Question: I have this task that I've been working on, but am having extreme misgivings about my methodology.
So the problem is that I have a ton of excel files that are formatted strangely (and not consistently) and I need to extract certain fields for each entry. An example data set is

My original approach was this:
1. Export to csv
2. Separate into counties
3. Separate into districts
4. Analyze each district individually, pull out values
5. write to output.csv
The problem I've run into is that the format (seemingly well organized) is almost random across files. Each line contains the same fields, but in a different order, spacing, and wording. I wrote a script to correctly process one file, but it doesn't work on any other files.
So my question is, is there a more robust method of approaching this problem rather than simple string processing? What I had in mind was more of a fuzzy logic approach for trying to pin which field an item was, which could handle the inputs being a little arbitrary. How would you approach this problem?
If it helps clear up the problem, here is the script I wrote:
'''
# This file takes a tax CSV file as input
# and separates it into counties
# then appends each county's entries onto
# the end of the master out.csv
# which will contain everything including
# taxes, bonds, etc from all years
#import the data csv
import sys
import re
import csv
def cleancommas(x):
toggle=False
for i,j in enumerate(x):
if j==""":
toggle=not toggle
if toggle==True:
if j==",":
x=x[:i]+" "+x[i+1:]
return x
def districtatize(x):
#list indexes of entries starting with "for" or "to" of length >5
indices=[1]
for i,j in enumerate(x):
if len(j)>2:
if j[:2]=="to":
indices.append(i)
if len(j)>3:
if j[:3]==" to" or j[:3]=="for":
indices.append(i)
if len(j)>5:
if j[:5]==" "for" or j[:5]==" 'for":
indices.append(i)
if len(j)>4:
if j[:4]==" "to" or j[:4]==" 'to" or j[:4]==" for":
indices.append(i)
if len(indices)==1:
return [x[0],x[1:len(x)-1]]
new=[x[0],x[1:indices[1]+1]]
z=1
while z<len(indices)-1:
new.append(x[indices[z]+1:indices[z+1]+1])
z+=1
return new
#should return a list of lists. First entry will be county
#each successive element in list will be list by district
def splitforstos(string):
for itemind,item in enumerate(string): # take all exception cases that didn't get processed
splitfor=re.split('(?<=\d)\s\s(?=for)',item) # correctly and split them up so that the for begins
splitto=re.split('(?<=\d)\s\s(?=to)',item) # a cell
if len(splitfor)>1:
print "
for detected
"
string.remove(item)
string.insert(itemind,splitfor[0])
string.insert(itemind+1,splitfor[1])
elif len(splitto)>1:
print "
to detected
"
string.remove(item)
string.insert(itemind,splitto[0])
string.insert(itemind+1,splitto[1])
def analyze(x):
#input should be a string of content
#target values are nomills,levytype,term,yearcom,yeardue
clean=cleancommas(x)
countylist=clean.split(',')
emptystrip=filter(lambda a: a != '',countylist)
empt2strip=filter(lambda a: a != ' ', emptystrip)
singstrip=filter(lambda a: a != '' '',empt2strip)
quotestrip=filter(lambda a: a !='" "',singstrip)
splitforstos(quotestrip)
distd=districtatize(quotestrip)
print '
districtized
',distd
county = distd[0]
for x in distd[1:]:
if len(x)>8:
district=x[0]
vote1=x[1]
votemil=x[2]
spaceindex=[m.start() for m in re.finditer(' ', votemil)][-1]
vote2=votemil[:spaceindex]
mills=votemil[spaceindex+1:]
votetype=x[4]
numyears=x[6]
yearcom=x[8]
yeardue=x[10]
reason=x[11]
data = [filename,county,district, vote1, vote2, mills, votetype, numyears, yearcom, yeardue, reason]
print "data",data
else:
print "x
",x
district=x[0]
vote1=x[1]
votemil=x[2]
spaceindex=[m.start() for m in re.finditer(' ', votemil)][-1]
vote2=votemil[:spaceindex]
mills=votemil[spaceindex+1:]
votetype=x[4]
special=x[5]
splitspec=special.split(' ')
try:
forind=[i for i,j in enumerate(splitspec) if j=='for'][0]
numyears=splitspec[forind+1]
yearcom=splitspec[forind+6]
except:
forind=[i for i,j in enumerate(splitspec) if j=='commencing'][0]
numyears=None
yearcom=splitspec[forind+2]
yeardue=str(x[6])[-4:]
reason=x[7]
data = [filename,county,district,vote1,vote2,mills,votetype,numyears,yearcom,yeardue,reason]
print "data other", data
openfile=csv.writer(open('out.csv','a'),delimiter=',', quotechar='|',quoting=csv.QUOTE_MINIMAL)
openfile.writerow(data)
# call the file like so: python tax.py 2007May8Tax.csv
filename = sys.argv[1] #the file is the first argument
f=open(filename,'r')
contents=f.read() #entire csv as string
#find index of every instance of the word county
separators=[m.start() for m in re.finditer('\w+\sCOUNTY',contents)] #alternative implementation in regex
# split contents into sections by county
# analyze each section and append to out.csv
for x,y in enumerate(separators):
try:
data = contents[y:separators[x+1]]
except:
data = contents[y:]
analyze(data)
'''
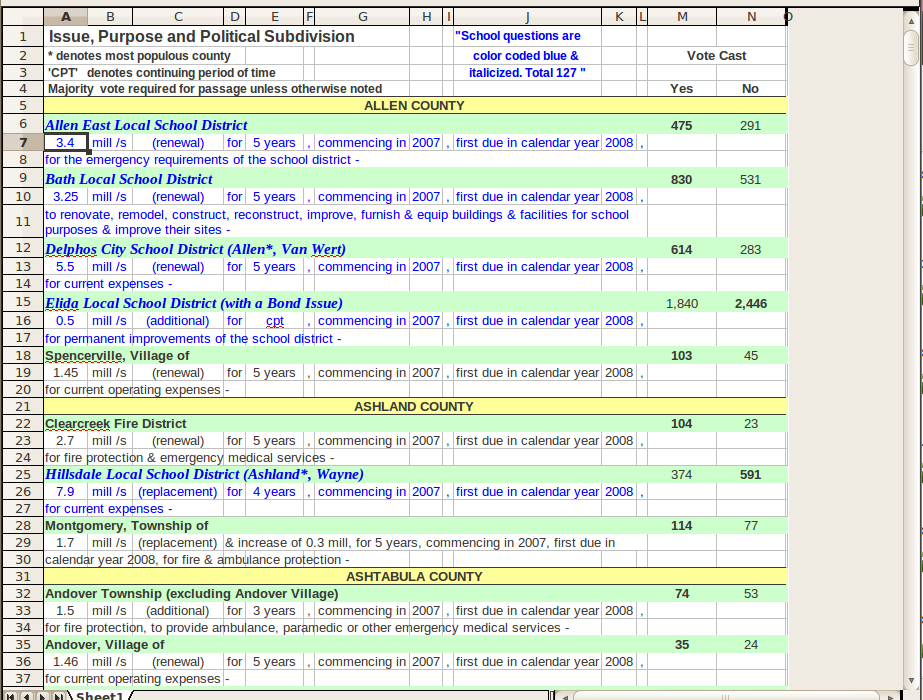
Answer: > is there a more robust method of approaching this problem rather than simple string processing?
Not really.
> What I had in mind was more of a fuzzy logic approach for trying to pin which field an item was, which could handle the inputs being a little arbitrary. How would you approach this problem?
After a ton of analysis and programming, it won't be significantly better than what you've got.
Reading stuff prepared by people requires -- sadly -- people-like brains.
You can mess with NLTK to try and do a better job, but it doesn't work out terribly well either.
You don't need a radically new approach. You need to streamline the approach you have.
For example.
'''
district=x[0]
vote1=x[1]
votemil=x[2]
spaceindex=[m.start() for m in re.finditer(' ', votemil)][-1]
vote2=votemil[:spaceindex]
mills=votemil[spaceindex+1:]
votetype=x[4]
numyears=x[6]
yearcom=x[8]
yeardue=x[10]
reason=x[11]
data = [filename,county,district, vote1, vote2, mills, votetype, numyears, yearcom, yeardue, reason]
print "data",data
'''
Might be improved by using a named tuple.
Then build something like this.
'''
data = SomeSensibleName(
district= x[0],
vote1=x[1], ... etc.
)
'''
So that you're not creating a lot of intermediate (and largely uninformative) loose variables.
Also, keep looking at your 'analyze' function (and any other function) to pull out the various "pattern matching" rules. The idea is that you'll examine a county's data, step through a bunch of functions until one matches the pattern; this will also create the named tuple. You want something like this.
'''
for p in ( some, list, of, functions ):
match= p(data)
if match:
return match
'''
Each function either returns a named tuple (because it liked the row) or 'None' (because it didn't like the row).